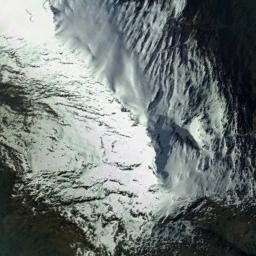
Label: snowberg